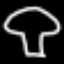
Label: mushroom